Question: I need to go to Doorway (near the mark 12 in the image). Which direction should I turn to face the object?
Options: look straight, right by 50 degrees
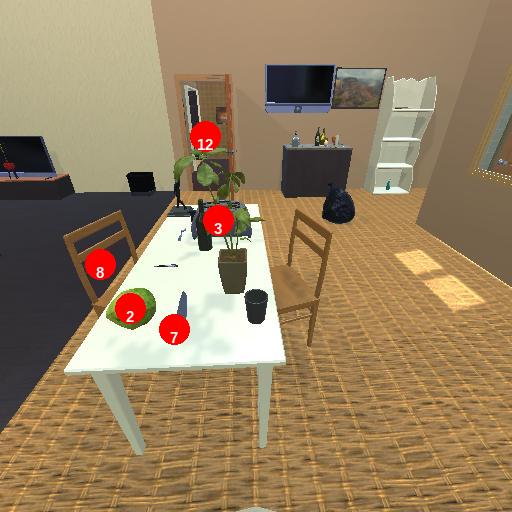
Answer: look straight